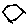
Label: hexagon